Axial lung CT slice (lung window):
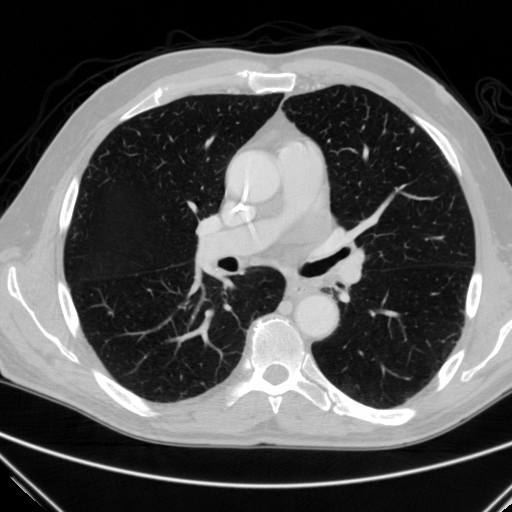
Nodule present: no